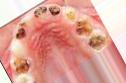
Condition: Caries